【题型】填空题　【知识点】平面几何　【难度】easy
如图，在$\text{Rt}\triangle ABC$中，$\angle C = 90^\circ$，$\angle B = 70^\circ$，$\triangle ABC$的内切圆圆$O$与边$AB,BC,CA$分别相切于点$D$、$E$、$F$，则$\angle DEF$的度数为\underline{\quad\quad}$^\circ$.

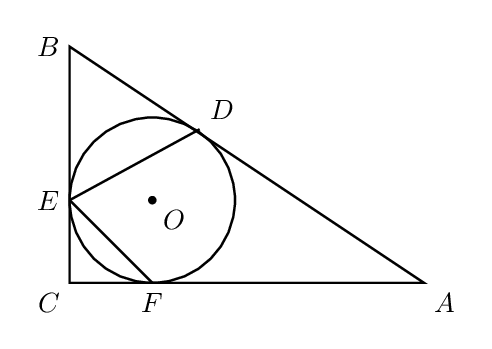
【解答】
\vspace{8pt}
\noindent
\textbf{【答案】}$80^\circ$

\vspace{3pt}
\noindent
\textbf{【分析】}连接$DO$，$FO$，利用切线的性质得出$\angle ODA=\angle OFA=90^\circ$，再利用三角形内角和以及四边形内角和定理求出$\angle DOF$的度数，进而利用圆周角定理得出$\angle DEF$的度数．

\vspace{5pt}
\noindent
\textbf{【详解】}连接$DO$，$FO$，

\noindent
$\because$在$\text{Rt}\triangle ABC$中，$\angle C=90^\circ$，$\angle B=70^\circ$，

\noindent
$\therefore \angle A=20^\circ$，

\noindent
$\because$内切圆$O$与边$AB$、$BC$、$CA$分别相切于点$D$、$E$、$F$，

\noindent
$\therefore \angle ODA=\angle OFA=90^\circ$，

\noindent
$\therefore \angle DOF=160^\circ$，

\noindent
$\therefore \angle DEF$的度数为$80^\circ$．

\noindent
故答案为:$80^\circ$．

\vspace{5pt}
\noindent
\textbf{【点睛】}此题考查三角形的内切圆与内心，解题关键在于掌握其性质和作辅助线．

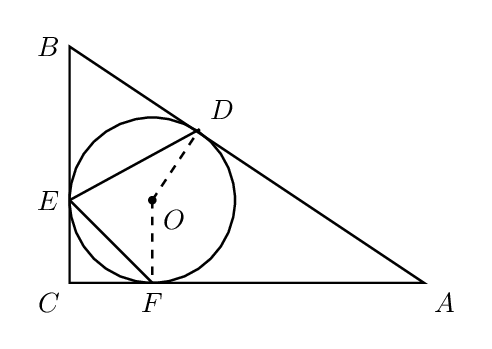